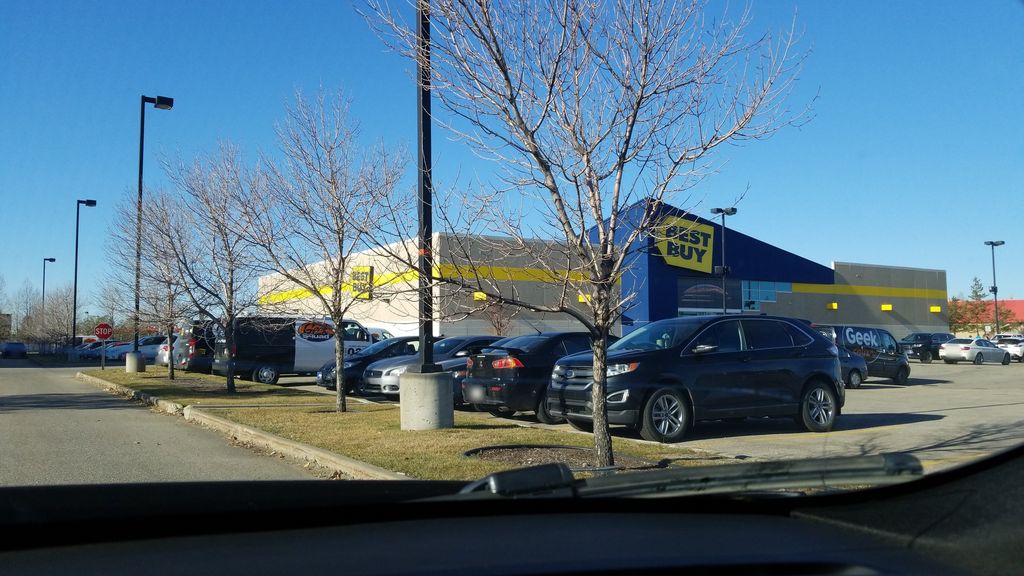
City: edmonton